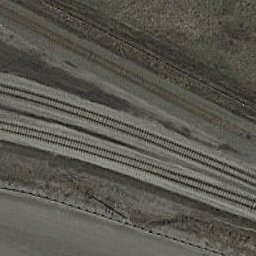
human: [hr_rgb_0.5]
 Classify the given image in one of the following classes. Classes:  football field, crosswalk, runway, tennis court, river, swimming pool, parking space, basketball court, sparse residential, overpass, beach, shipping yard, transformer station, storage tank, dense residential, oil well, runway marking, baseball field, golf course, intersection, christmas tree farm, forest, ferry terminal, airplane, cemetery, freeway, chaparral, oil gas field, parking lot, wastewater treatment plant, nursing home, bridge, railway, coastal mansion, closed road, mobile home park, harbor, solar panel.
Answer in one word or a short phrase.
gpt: railway